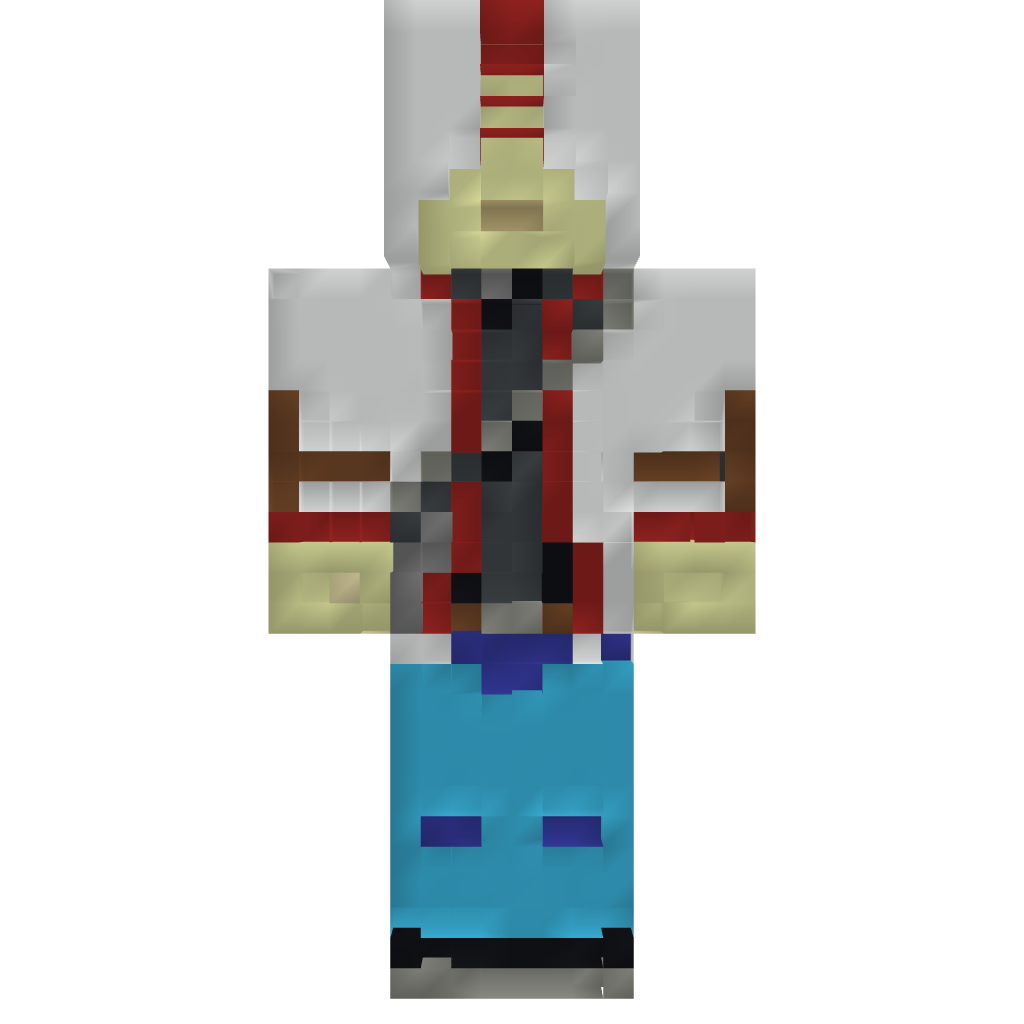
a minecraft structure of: Desmond Miles Statue